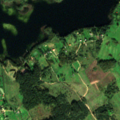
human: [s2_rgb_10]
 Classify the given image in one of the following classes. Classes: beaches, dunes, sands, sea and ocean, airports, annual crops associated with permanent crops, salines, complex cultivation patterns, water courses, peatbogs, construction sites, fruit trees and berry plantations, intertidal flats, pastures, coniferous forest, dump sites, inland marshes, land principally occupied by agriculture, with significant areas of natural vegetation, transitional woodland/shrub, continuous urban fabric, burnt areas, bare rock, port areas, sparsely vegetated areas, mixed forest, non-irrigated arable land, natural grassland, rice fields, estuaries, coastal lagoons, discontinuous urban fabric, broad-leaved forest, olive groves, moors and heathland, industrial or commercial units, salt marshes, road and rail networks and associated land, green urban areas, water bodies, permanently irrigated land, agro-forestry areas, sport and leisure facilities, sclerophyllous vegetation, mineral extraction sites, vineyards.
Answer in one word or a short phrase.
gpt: pastures, complex cultivation patterns, land principally occupied by agriculture, with significant areas of natural vegetation, coniferous forest, transitional woodland/shrub, water bodies